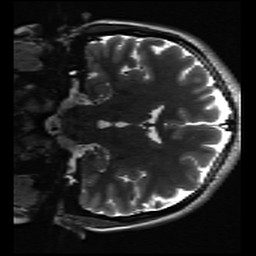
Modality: inplaneT2
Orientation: coronal